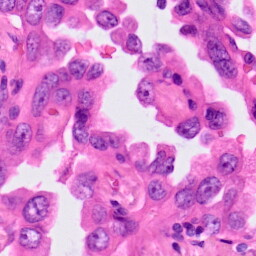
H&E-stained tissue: Lung